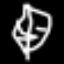
Label: leaf